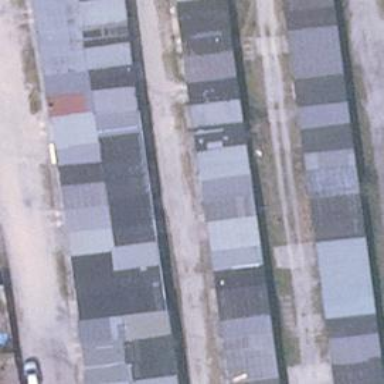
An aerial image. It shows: Group of garages.